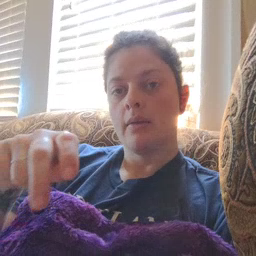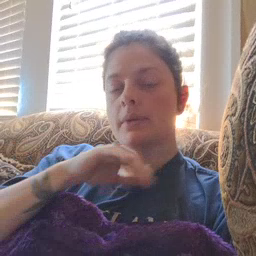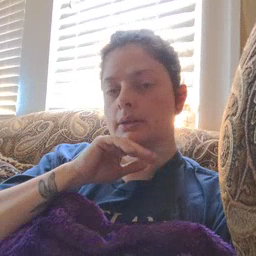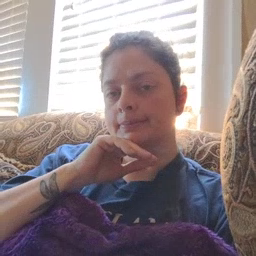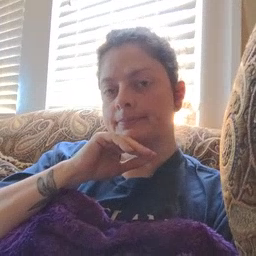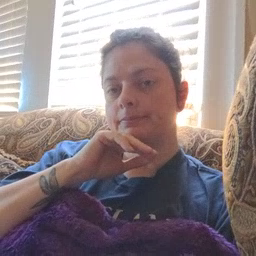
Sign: pig